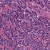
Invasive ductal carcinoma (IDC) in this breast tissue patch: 1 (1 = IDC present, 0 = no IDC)